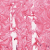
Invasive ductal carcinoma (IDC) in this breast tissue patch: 0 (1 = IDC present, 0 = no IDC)